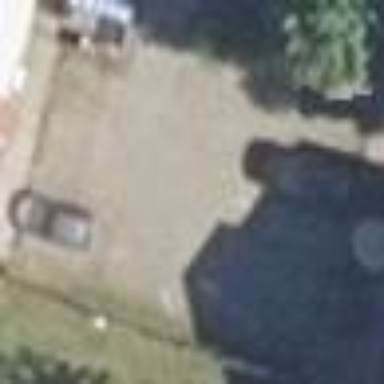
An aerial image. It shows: Parking area with surface.